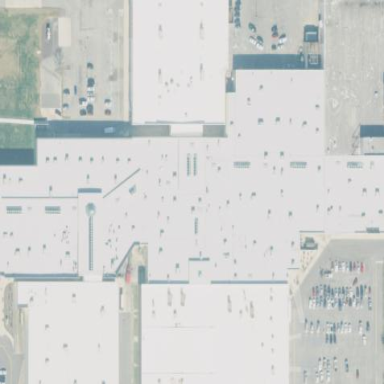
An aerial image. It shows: Mall building.